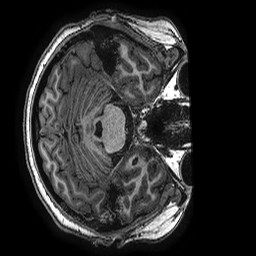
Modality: T1w
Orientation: axial
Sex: female
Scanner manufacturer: ge
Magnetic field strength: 3 T
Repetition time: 0.007644 s
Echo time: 0.003468 s